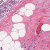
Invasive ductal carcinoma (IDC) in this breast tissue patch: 1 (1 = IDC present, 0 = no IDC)